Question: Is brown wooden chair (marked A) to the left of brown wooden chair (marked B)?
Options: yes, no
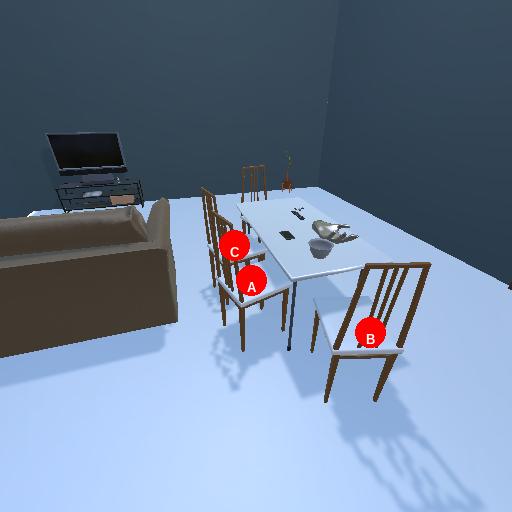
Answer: yes